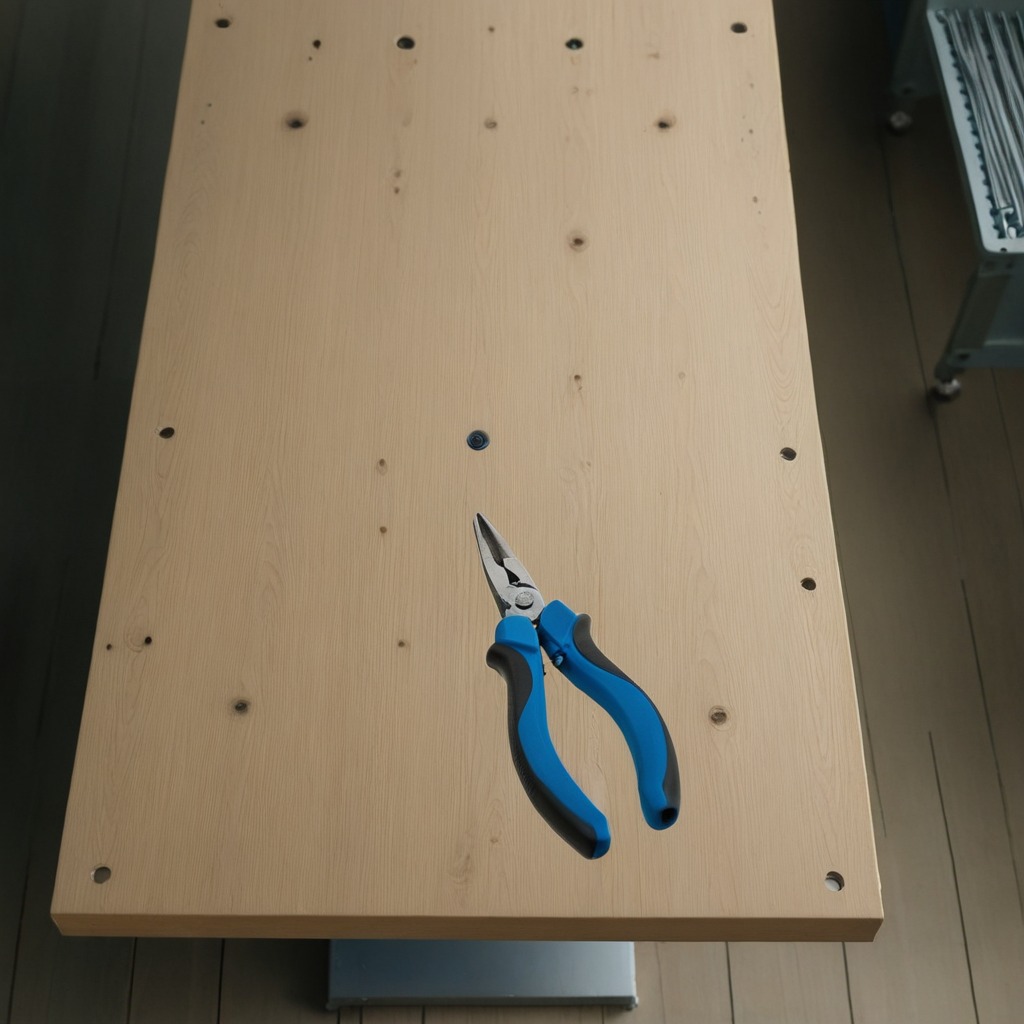
A plier lies on a workbench inside a coastal fishing gear workshop.